Current action and preconditions to check: path_clear

Your task: For each precondition in the list above, predict whether it will hold at this action.

Consider the current scene as observed from the mobile robot's camera, and analyze the predicted future states of all dynamic agents (e.g., people, animals, vehicles, or any moving entities) within the NEXT SECOND.

IMPORTANT: Only answer "very likely" if you are absolutely certain—based on strong, clear evidence—that a dynamic agent will violate the precondition in the predicted future state. Do NOT answer "very likely" for unlikely, ambiguous, or low-probability risks.

Ask yourself for each precondition: Is there a high probability, with clear and convincing evidence, that the predicted future states of any dynamic agent will interfere with the predicted future state of the currently executing action within the NEXT SECOND, causing that precondition to fail?

Assess the risk level based on these predictions. Use "likely" or "very likely" if motions create a clear risk of interference.

Use "neutral" or "improbable" if agents are nearby but their predicted paths are clearly diverging or non-conflicting.

Failure Risk Categories: "very improbable", "improbable", "neutral", "likely", "very likely"

Answer Format: Output ONLY the probability_of_failure value from these categories: "very improbable", "improbable", "neutral", "likely", "very likely"

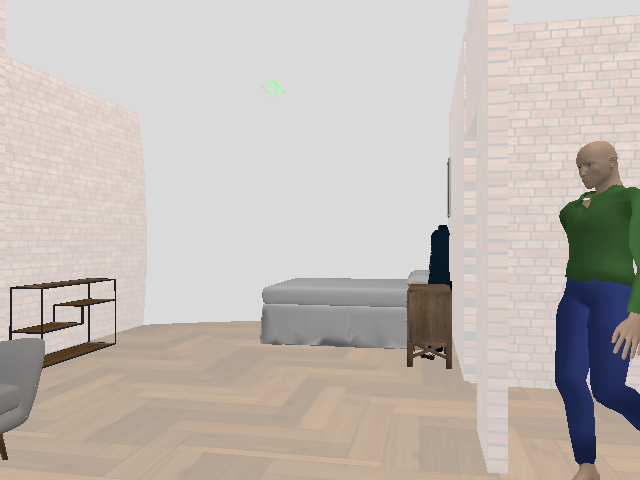

Answer: neutral